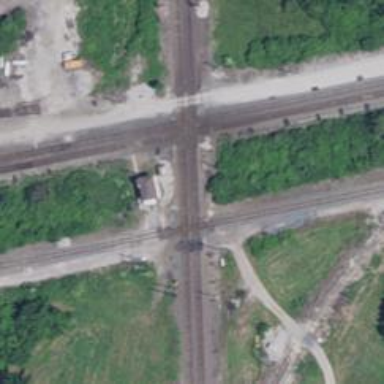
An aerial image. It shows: Junction on the railway.